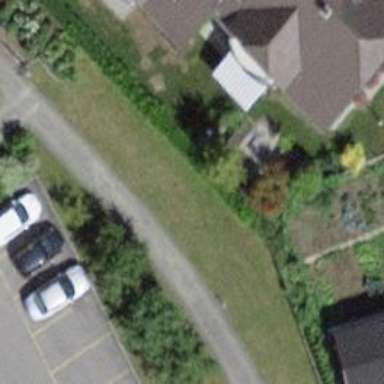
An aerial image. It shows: Paved footway.